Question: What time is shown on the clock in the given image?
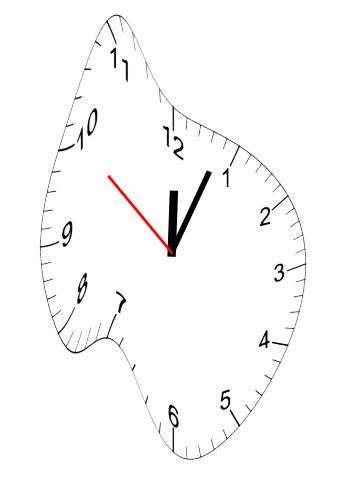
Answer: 12:03:51